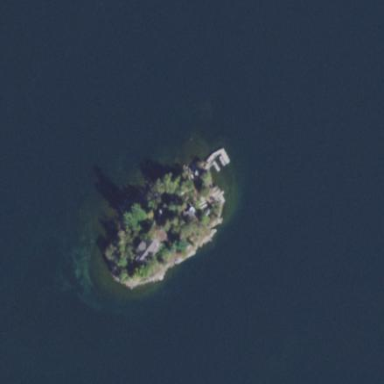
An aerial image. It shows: Islet.